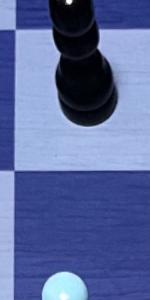
Label: Empty